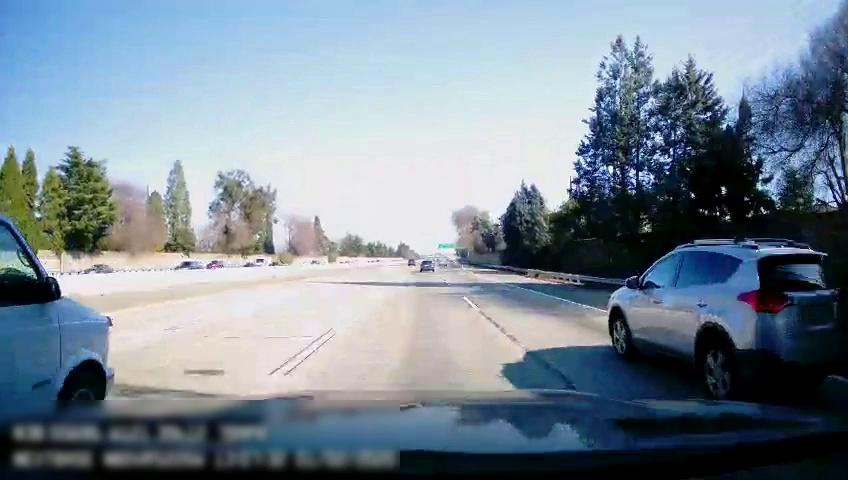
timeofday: Day
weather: Sunny
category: Drivable Space
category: Vehicles | Van
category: Vehicles | Car
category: Vehicles | Car
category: Vehicles | Car
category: Vehicles | Car
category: Vehicles | SUV
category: Lanes | Current Lane
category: Lanes | Alternate Lane
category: Lanes | Alternate Lane